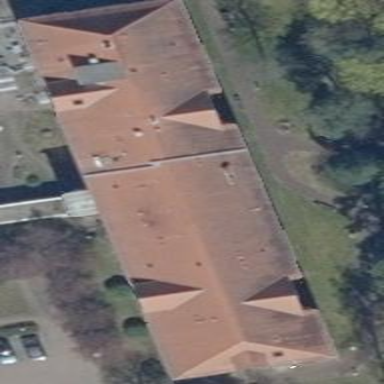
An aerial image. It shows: Nursing home building that serves as dormitory.